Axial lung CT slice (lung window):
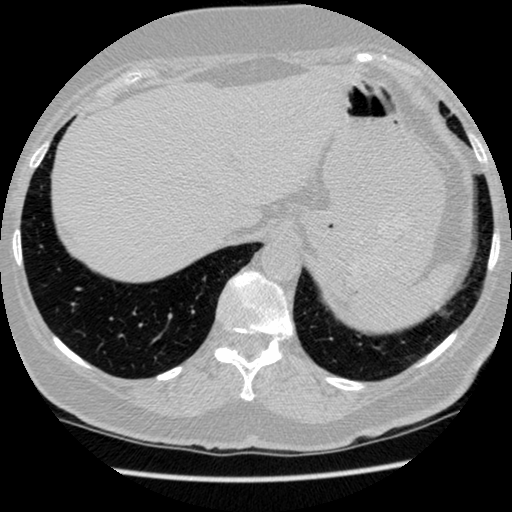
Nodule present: no